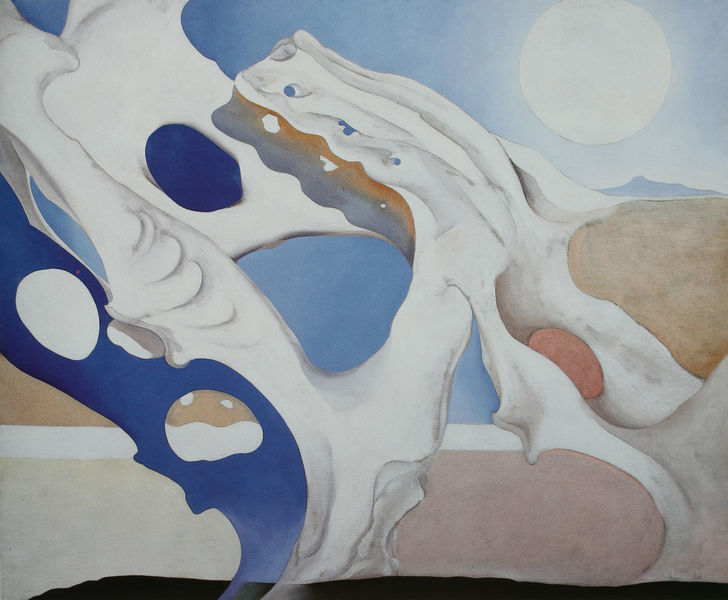
Titel: Pelvis with Shadows and the Moon
Künstler: Georgia O'Keeffe
Standort: Scottsdale (Arizona)
Institution: Frank Lloyd Wright Foundation
Schlagwörter: blau, weiß, gelb, landschaft, sand, braun, schwarz, masse, sonne, oval, rund, wellen, leere, formen, gicht, surreal, surrealismus, mond, dali, milch, löcher, organisch, fließend, spritzer, zeit, hohl, schmelzen, fülle, o´keeffe, o'effe